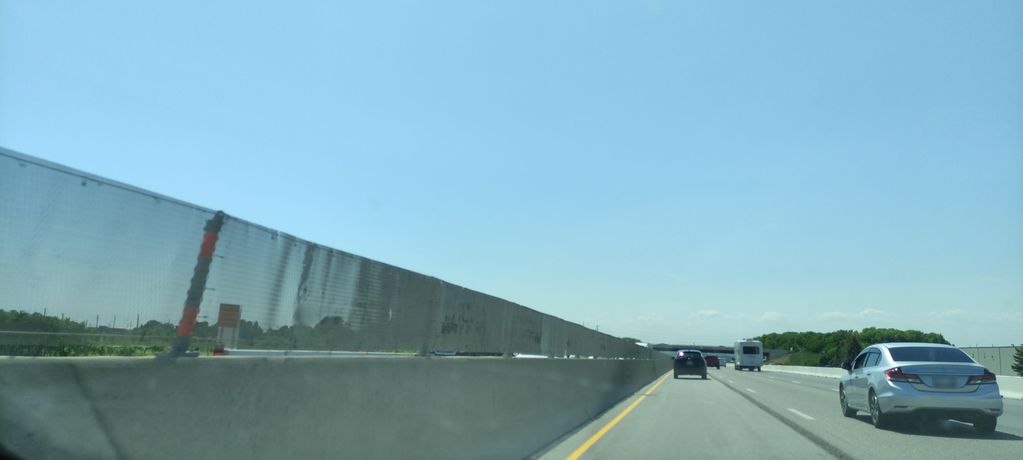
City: kitchener-waterloo